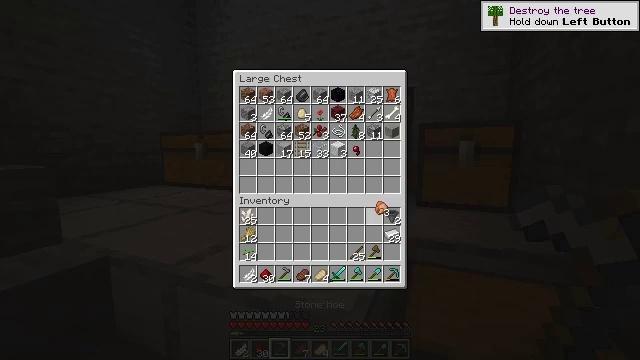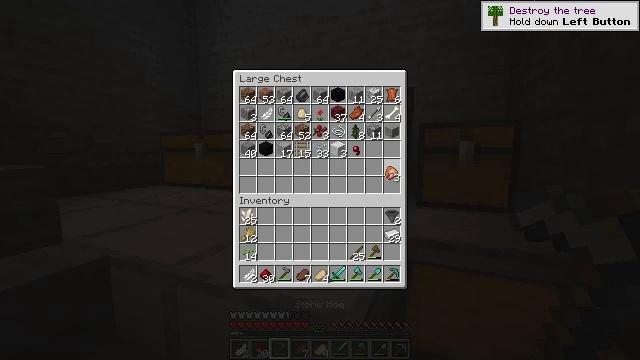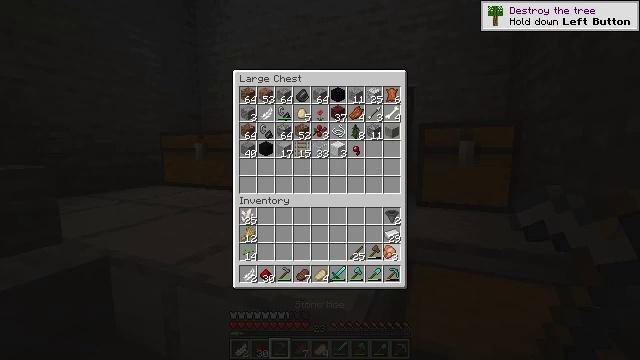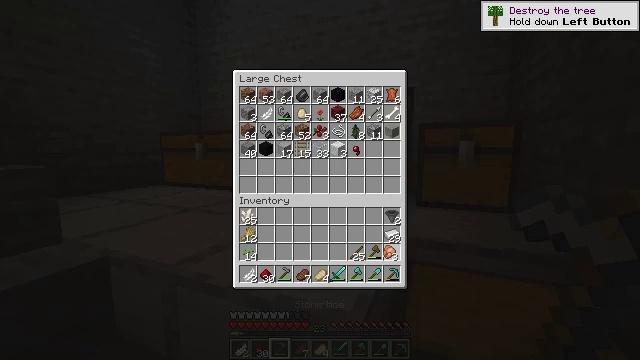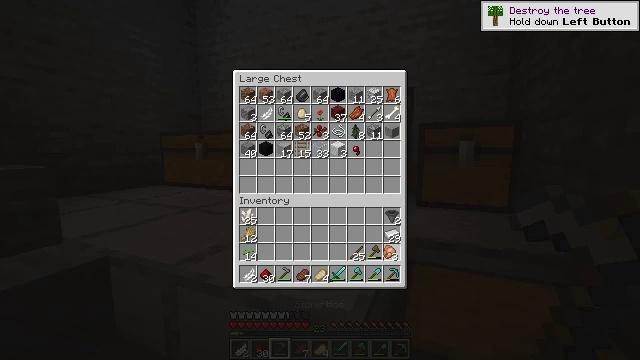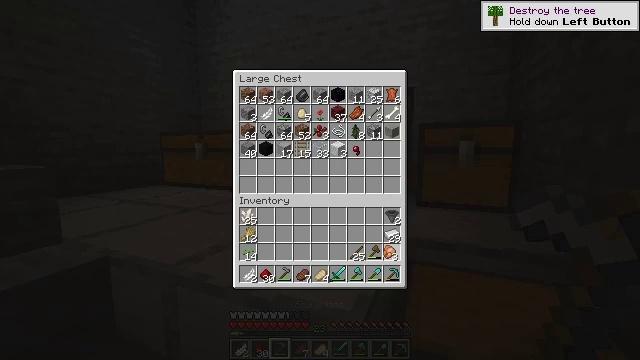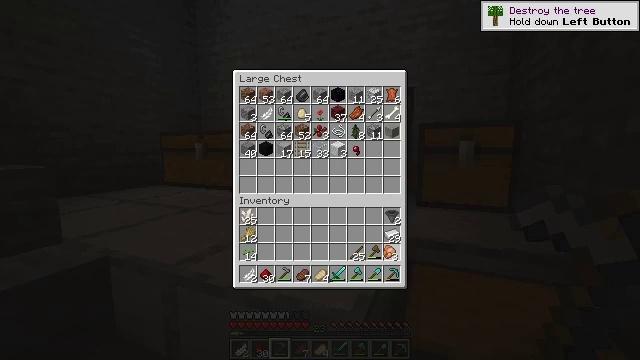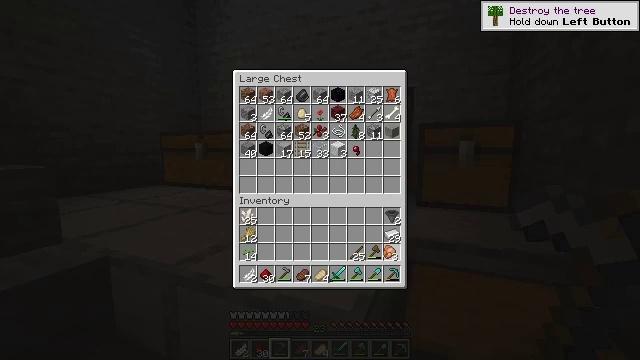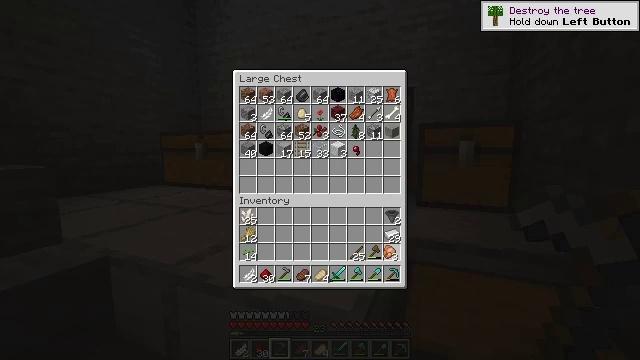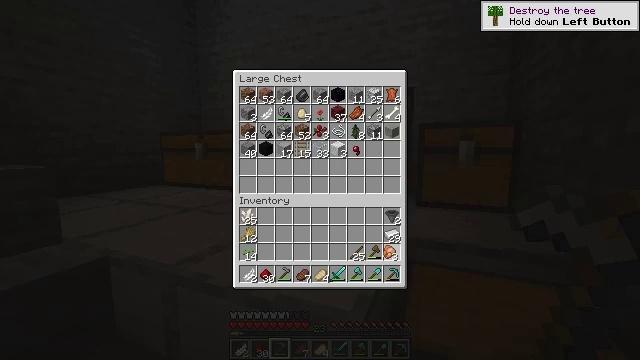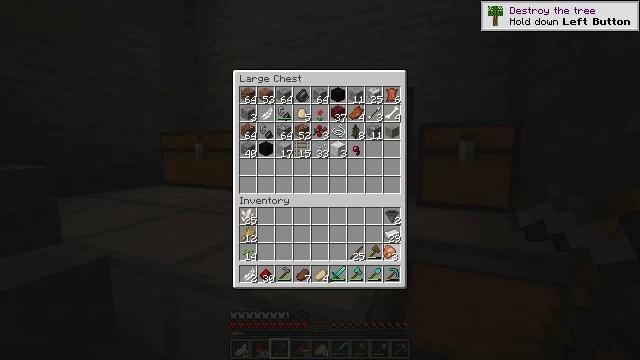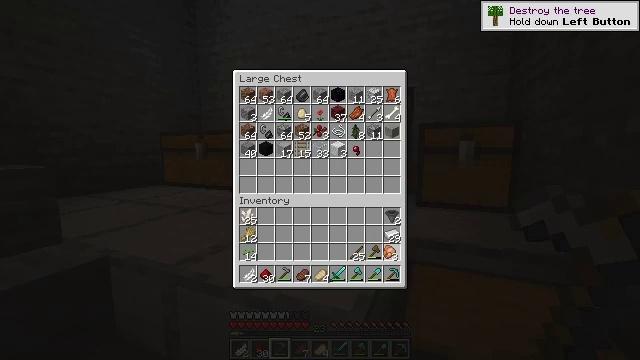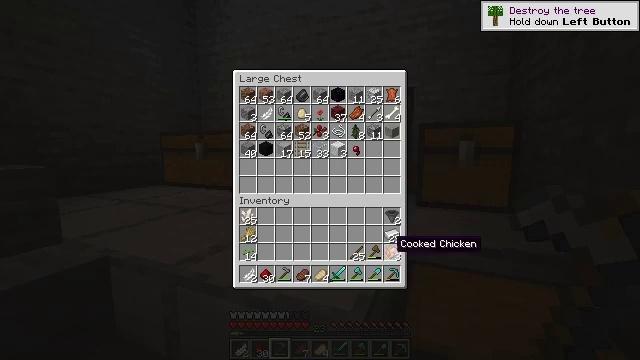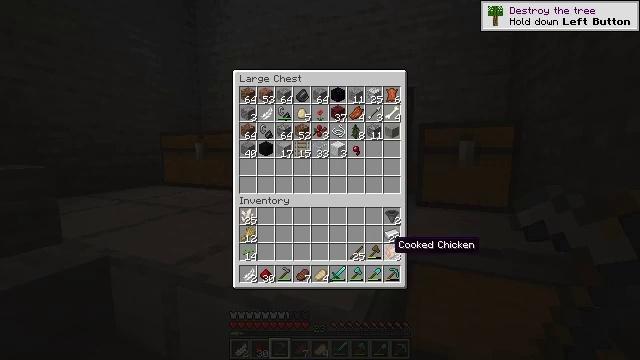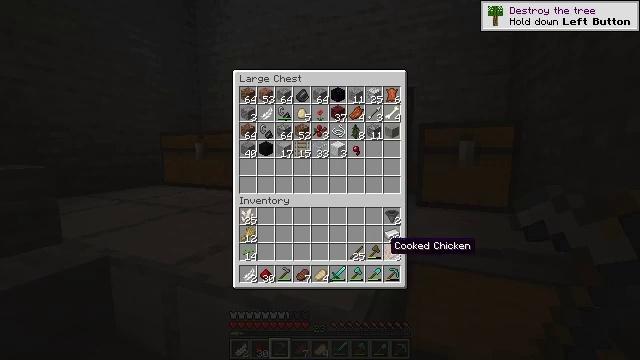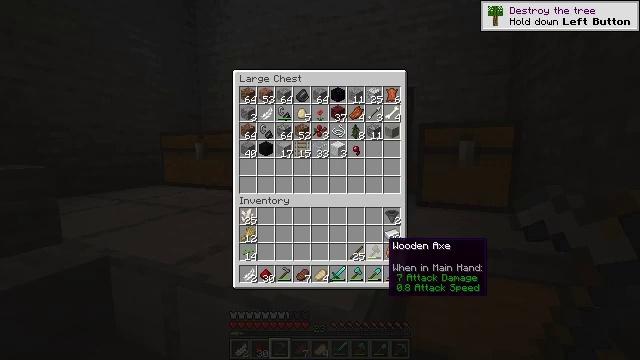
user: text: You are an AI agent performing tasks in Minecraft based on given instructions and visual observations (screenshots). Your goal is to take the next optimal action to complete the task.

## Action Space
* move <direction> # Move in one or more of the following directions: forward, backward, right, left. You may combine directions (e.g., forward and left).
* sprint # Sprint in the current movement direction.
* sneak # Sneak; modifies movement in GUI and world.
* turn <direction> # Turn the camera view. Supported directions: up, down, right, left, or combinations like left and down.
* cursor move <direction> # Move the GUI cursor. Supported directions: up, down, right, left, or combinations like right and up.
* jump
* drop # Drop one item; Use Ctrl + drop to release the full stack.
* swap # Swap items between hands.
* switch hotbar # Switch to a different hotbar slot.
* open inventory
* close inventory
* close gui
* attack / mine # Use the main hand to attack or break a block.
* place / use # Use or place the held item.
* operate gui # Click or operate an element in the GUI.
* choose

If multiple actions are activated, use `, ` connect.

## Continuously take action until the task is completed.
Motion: motion action
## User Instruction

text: Gather sugar cane for crafting.
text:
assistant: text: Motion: no_op
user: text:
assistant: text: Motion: turn down
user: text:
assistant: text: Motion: no_op
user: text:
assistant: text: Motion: no_op
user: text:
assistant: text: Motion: no_op
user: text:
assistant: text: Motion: no_op
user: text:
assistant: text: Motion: no_op
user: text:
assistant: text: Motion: no_op
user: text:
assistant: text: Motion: no_op
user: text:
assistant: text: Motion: attack / mine
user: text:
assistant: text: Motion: attack / mine
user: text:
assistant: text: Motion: no_op
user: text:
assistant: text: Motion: no_op
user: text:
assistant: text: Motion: no_op
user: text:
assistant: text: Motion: no_op
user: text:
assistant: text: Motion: no_op
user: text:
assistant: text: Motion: no_op
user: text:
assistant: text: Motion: no_op
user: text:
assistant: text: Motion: no_op
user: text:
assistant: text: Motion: no_op
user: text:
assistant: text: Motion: no_op
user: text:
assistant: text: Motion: attack / mine
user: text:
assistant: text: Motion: attack / mine
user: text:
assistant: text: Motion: attack / mine
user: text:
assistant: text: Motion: turn up
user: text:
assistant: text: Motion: turn right and up
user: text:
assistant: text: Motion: turn right and up
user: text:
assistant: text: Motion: turn up
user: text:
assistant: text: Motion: turn up
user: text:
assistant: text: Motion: no_op